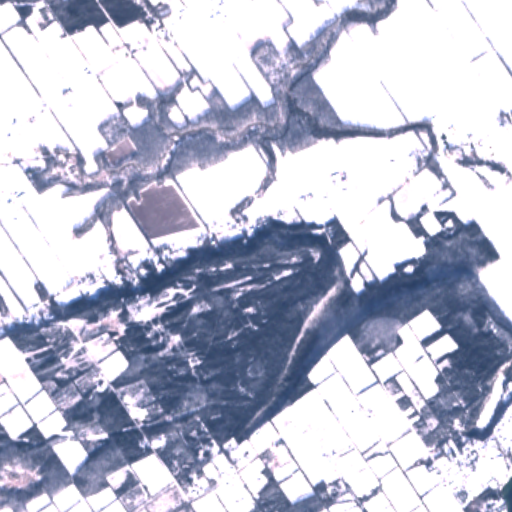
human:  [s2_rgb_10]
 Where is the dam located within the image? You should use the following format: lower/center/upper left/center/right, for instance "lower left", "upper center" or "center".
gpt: The dam is located in the lower right of the image.
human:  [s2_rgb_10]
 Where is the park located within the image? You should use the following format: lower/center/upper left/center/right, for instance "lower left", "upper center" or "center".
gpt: The park is located in the lower right of the image.
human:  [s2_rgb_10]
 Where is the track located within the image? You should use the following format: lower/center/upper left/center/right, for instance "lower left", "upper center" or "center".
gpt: The track is located in the lower center of the image.
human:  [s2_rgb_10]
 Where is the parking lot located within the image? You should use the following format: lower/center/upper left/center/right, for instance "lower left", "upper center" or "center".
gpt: There is no parking lot in the image.